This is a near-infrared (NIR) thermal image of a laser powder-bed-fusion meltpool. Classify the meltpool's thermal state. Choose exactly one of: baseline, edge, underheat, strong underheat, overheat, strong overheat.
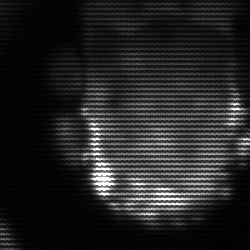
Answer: baseline